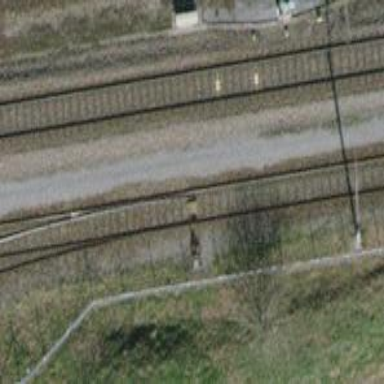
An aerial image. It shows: Single-track electrified railway service yard with contact line for trains.